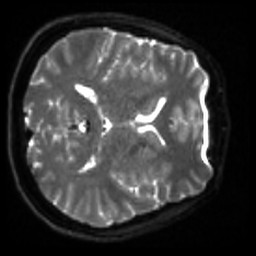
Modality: sbref
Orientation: axial
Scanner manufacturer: siemens
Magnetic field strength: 3 T
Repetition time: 4 s
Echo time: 0.0594 s